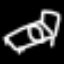
Label: bed